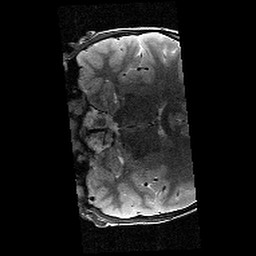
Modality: T2w
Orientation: coronal
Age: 10
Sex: male
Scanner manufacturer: siemens
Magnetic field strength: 3 T
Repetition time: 9.23 s
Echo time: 0.067 s